Question: I am trying to use ggmap to plot locations on a map. Because I want to use faceting, I have to supply the 'base_layer' argument to 'ggmap'. I am also trying to wrap this in a function.
I have variables that define the bounding box of my map:
'''
long.range <- c(-71.5, -67.5)
lat.range <- c(42.5, 44.5)
'''
And a data.frame that defines the data I want to plot:
'''
test.data <- data.frame("Name" = c("site1","site2","site3"),
"LAT" = c(43.25,43.4,44),
"LONG" = c(-71.25,-69.5,-68.5))
'''
I have a function that goes out and grabs the map and applies the data.frame as the base_layer:
'''
CreateBaseMap <- function(lat.range = c(NA,NA),
long.range = c(NA,NA),
data.in = NULL){
# download the map tile
base.map.in <- get_map(location = c(min(long.range),
min(lat.range),
max(long.range),
max(lat.range)),
source = "osm")
# create the map object
if (is.null(data.in)){
base.map <- ggmap(base.map.in)
} else {
base.map <- ggmap(base.map.in,
base_layer = ggplot(aes_string(x = "LONG",
y = "LAT"),
data = data.in))
}
base.map <- base.map +
labs(x = "Longitude",
y = "Latitude") +
coord_map()
print(base.map)
return(base.map)
}
'''
and then I call my function using
'''
base.map <- CreateBaseMap(lat.range = lat.range, long.range = long.range, data.in = test.data)
'''
and I get this error.
'''
Error in ggplot(aes_string(x = "LONG", y = "LAT"), data = data.in) :
object 'data.in' not found
'''
## Troubleshooting so far
I know if I call the guts of the function directly, like this:
'''
base.map <- ggmap(get_map(location = c(min(long.range),
min(lat.range),
max(long.range),
max(lat.range)),
source = "osm"),
base_layer = ggplot(aes_string(x = "LONG",
y = "LAT"),
data = test.data)) +
geom_point()
print(base.map)
'''
then it works fine.

I have also checked using 'print(data.in)' that the data.in exists before it gets to the call to 'base_layer', and I can see that it's there.
## Question
It appears that the call to 'base_layer' doesn't recognize 'data.in'.
1. How can I persuade base_layer that it really wants to accept data.in?
2. Is this a problem with ggplot, or am I doing something wrong?
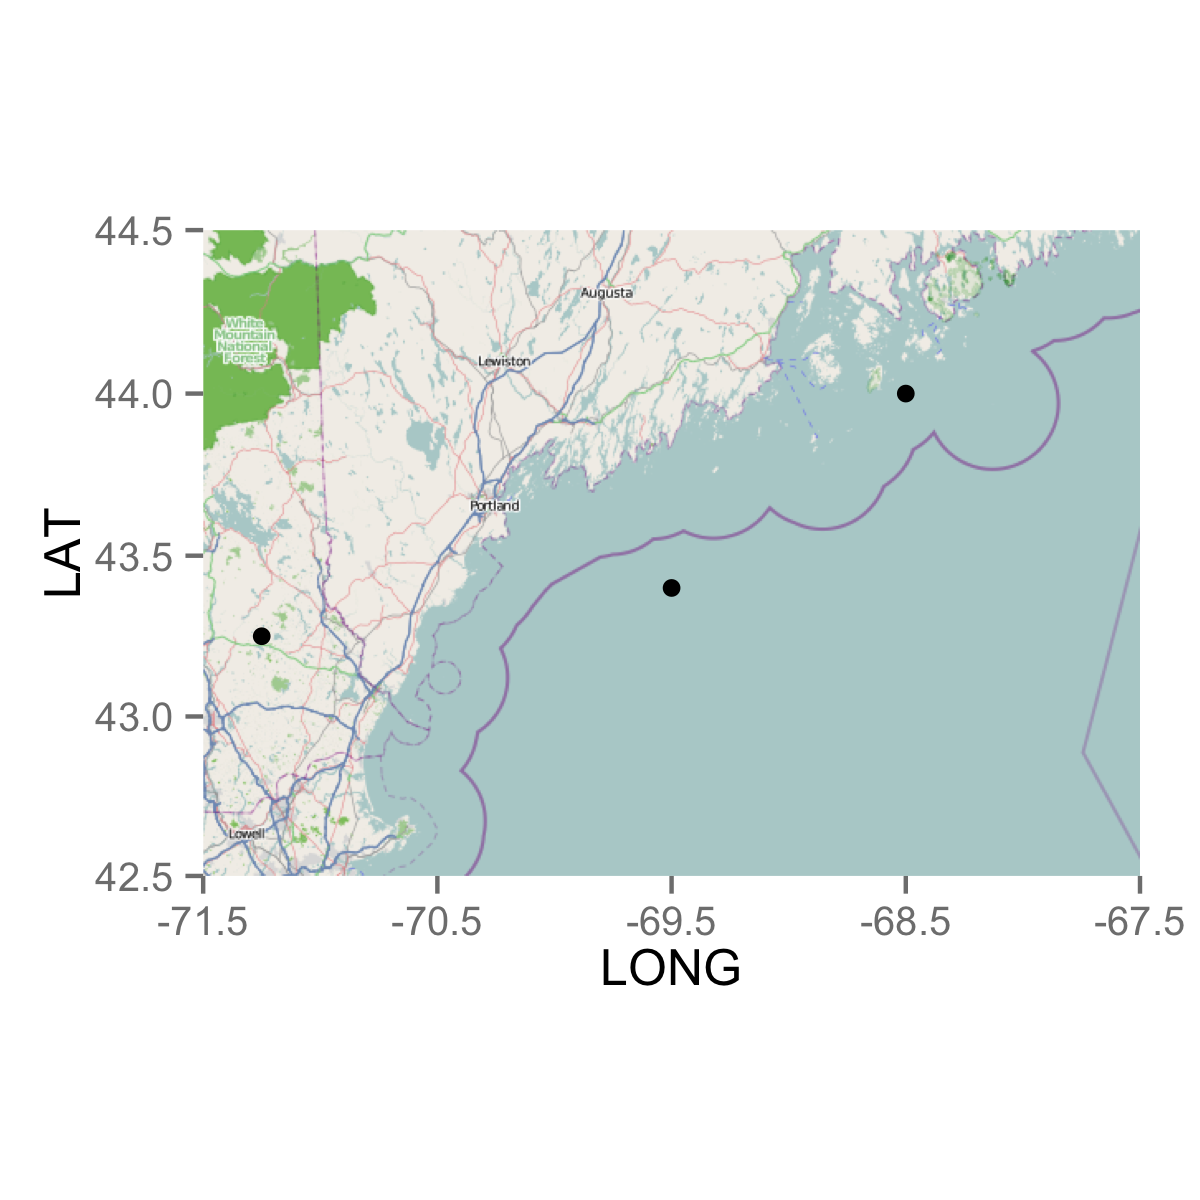
Answer: The solution seems to be to use '%+%' on the 'ggplot' item that is created from the 'ggmap' call, rather than including 'base_layer' in the original call to 'ggmap'. This bypasses the code problem that @baptiste identified.
To implement this solution, copy in the following code in place of the '#create the map object' in my original question:
'''
# create the map object
if (is.null(data.in)){
base.map <- ggmap(base.map.in)
} else {
base.map <- ggmap(base.map.in ) %+% data.in + aes(x = LONG,
y = LAT)
}
'''